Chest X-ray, AP view. Patient: 50 years old, sex M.
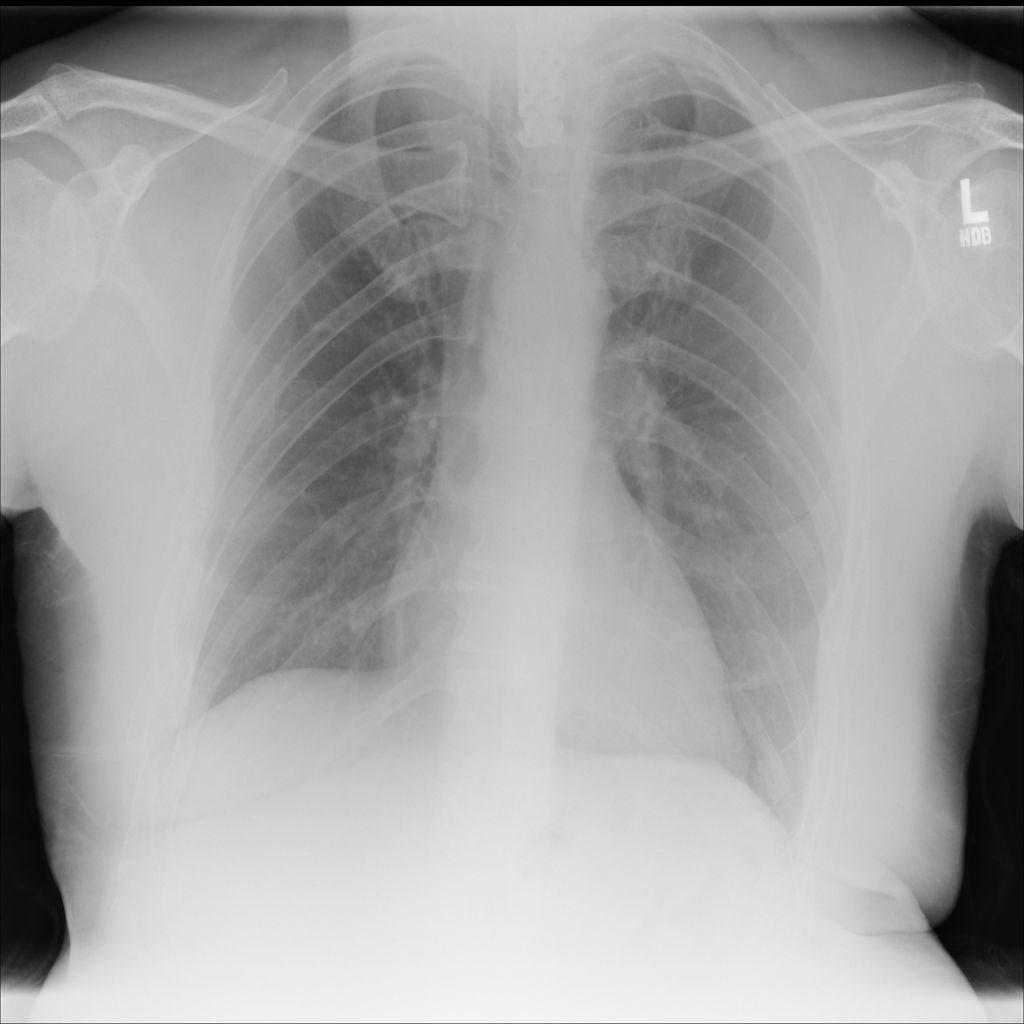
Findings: Atelectasis